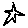
Label: star